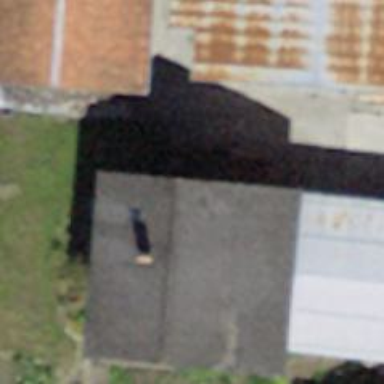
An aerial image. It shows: Residential building with gabled roof in brown color. The roof is oriented along the building.